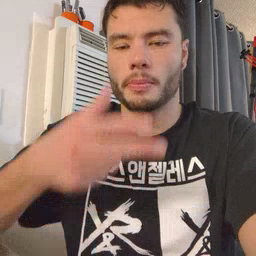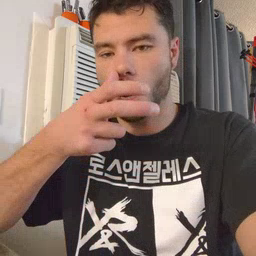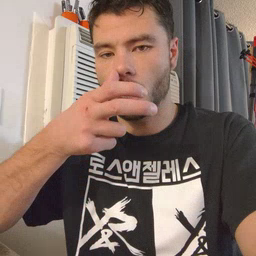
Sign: bug